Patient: sex F, age 66
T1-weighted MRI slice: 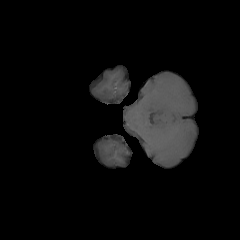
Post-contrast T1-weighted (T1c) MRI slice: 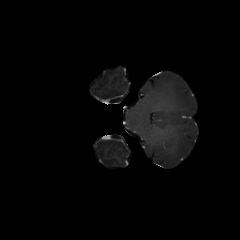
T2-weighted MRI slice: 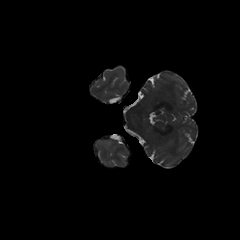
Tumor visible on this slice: no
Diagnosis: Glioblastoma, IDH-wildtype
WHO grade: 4